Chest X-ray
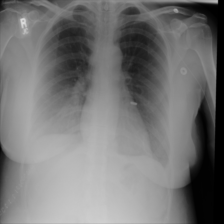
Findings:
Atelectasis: negative
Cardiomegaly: negative
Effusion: positive
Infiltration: negative
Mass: negative
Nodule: negative
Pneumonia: negative
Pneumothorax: negative
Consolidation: negative
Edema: negative
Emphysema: negative
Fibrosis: negative
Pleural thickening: negative
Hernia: negative